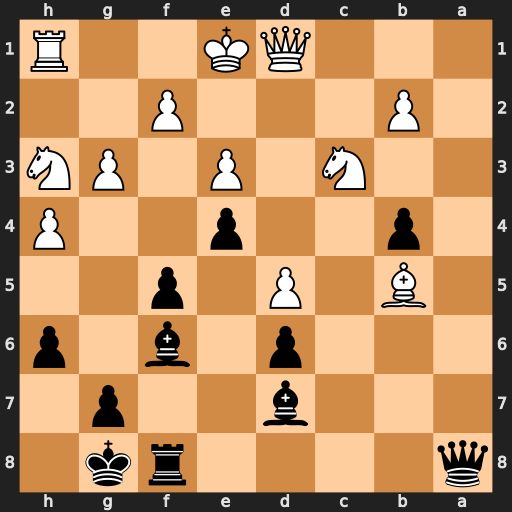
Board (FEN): q4rk1/3b2p1/3p1b1p/1B1P1p2/1p2p2P/2N1P1PN/1P3P2/3QK2R
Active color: b
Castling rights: K
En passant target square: -
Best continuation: Bxc3+ Kf1 Bxb5+